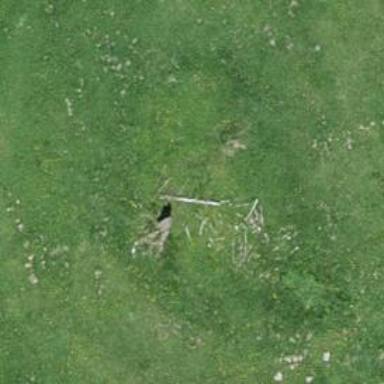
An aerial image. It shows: Sinkhole in natural setting.